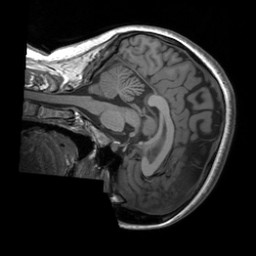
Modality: T1w
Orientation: sagittal
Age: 24
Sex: female
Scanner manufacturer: siemens
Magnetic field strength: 3 T
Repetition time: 1.9 s
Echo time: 0.00252 s